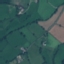
Land use / land cover class: Pasture